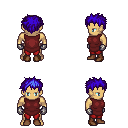
a pixel art fantasy rpg character, male body template, human, tanned skin, maroon tunic, red pants, blue bedhead hairstyle, metal gloves, brown shoes, four views (front, back, left, right), 2x2 character sprite sheet, small pixel art, hard edges, no anti-aliasing